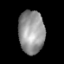
Tissue: lung
Cell type: Epithelial cells
Senescence score: 0.1819
Nuclear area (px): 1093
Mean DAPI intensity: 149.683